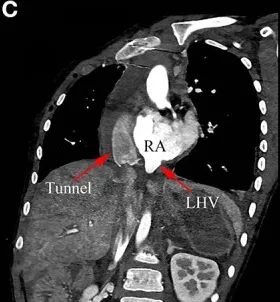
Cardiac CT image of anomalous left hepatic venous connection. (A-D) Postoperative CT image confirmed LHV came into the right atrium. LHV, left hepatic vein; DAO, descending aorta; RA, right atrium; RSVC, right superior vena cava; LSVC, left superior vena cava.
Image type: radiology (ct)